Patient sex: M
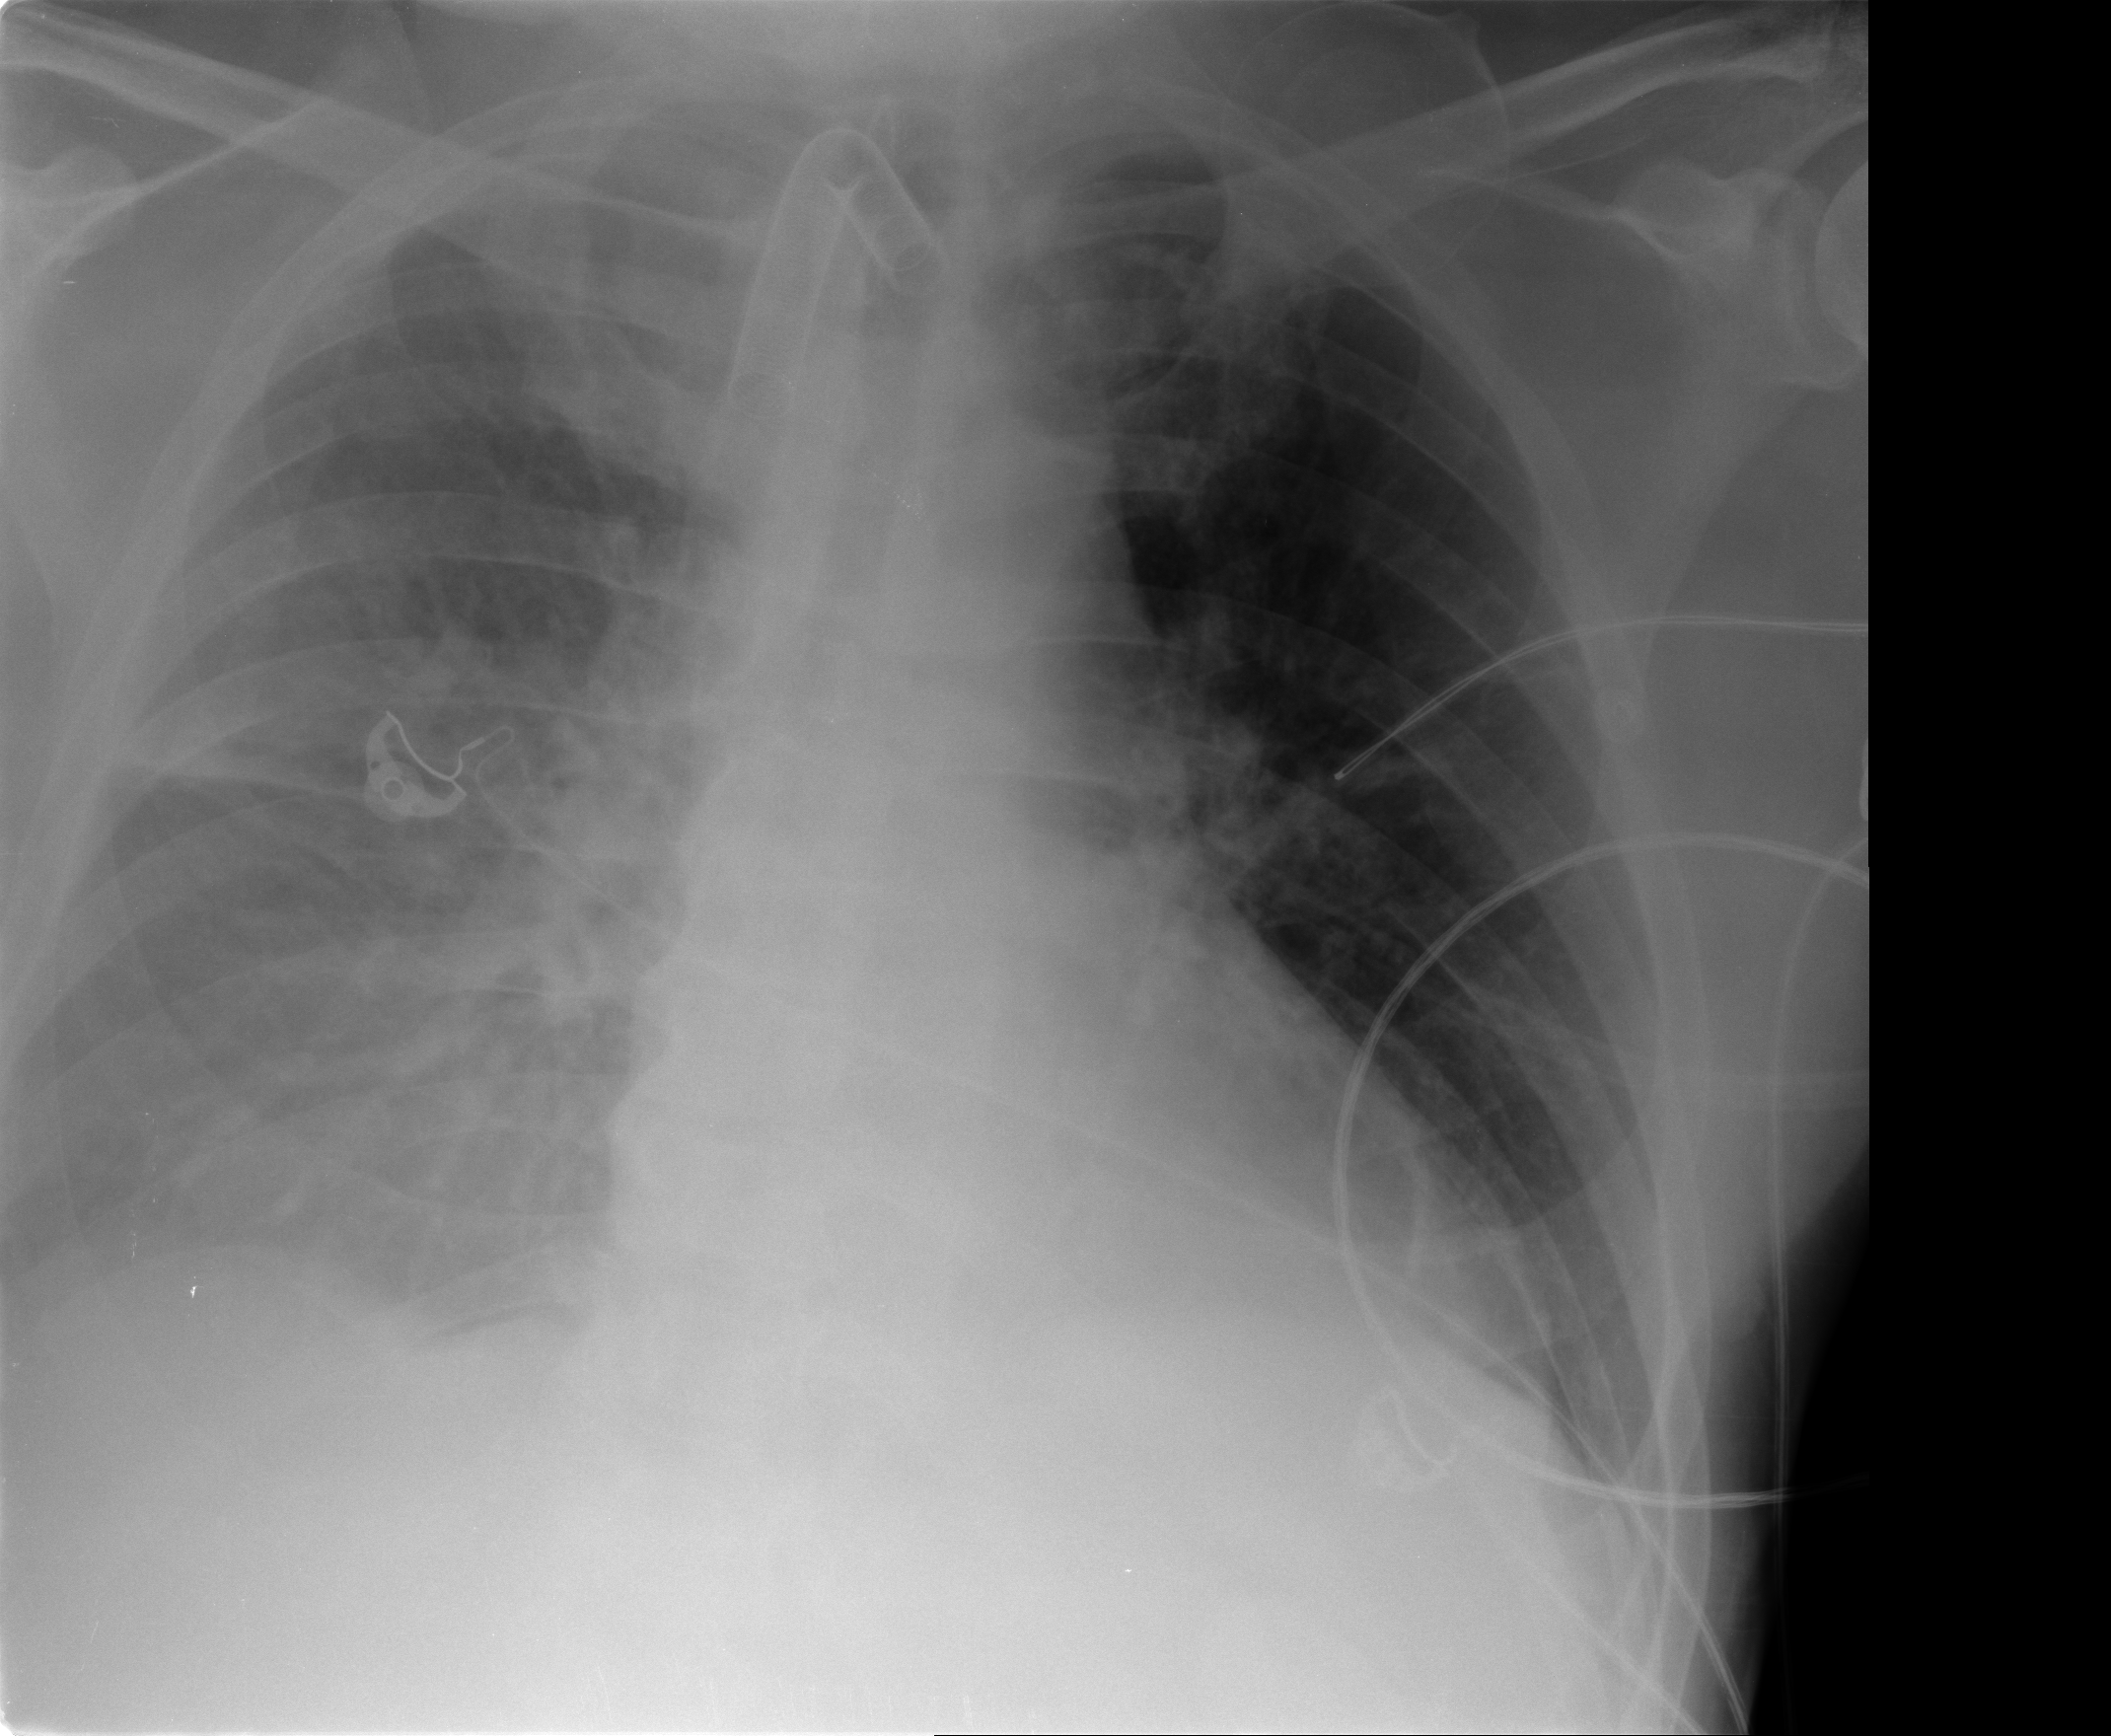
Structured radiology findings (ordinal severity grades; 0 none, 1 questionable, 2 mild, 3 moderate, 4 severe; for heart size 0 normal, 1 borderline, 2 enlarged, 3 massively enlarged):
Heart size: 2
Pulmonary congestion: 2
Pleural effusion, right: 3
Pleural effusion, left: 0
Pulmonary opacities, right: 0
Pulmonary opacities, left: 0
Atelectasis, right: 0
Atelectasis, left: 0